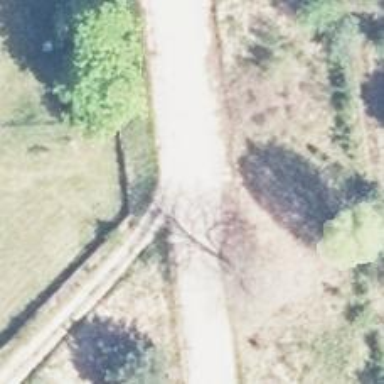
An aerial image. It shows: Gravel track with grade 4 quality.